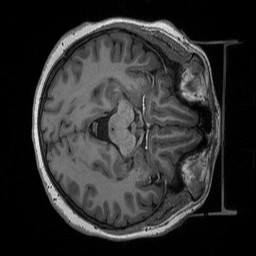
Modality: T1w
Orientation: axial
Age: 47
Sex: male
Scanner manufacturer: siemens
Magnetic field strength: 3 T
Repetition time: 2.53 s
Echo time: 0.00219 s